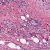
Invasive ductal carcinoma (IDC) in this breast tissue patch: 0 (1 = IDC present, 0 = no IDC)